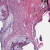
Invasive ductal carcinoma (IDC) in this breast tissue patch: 1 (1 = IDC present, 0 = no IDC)